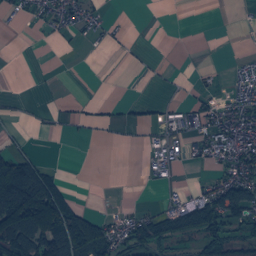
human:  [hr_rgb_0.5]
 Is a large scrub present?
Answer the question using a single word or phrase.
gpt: yes

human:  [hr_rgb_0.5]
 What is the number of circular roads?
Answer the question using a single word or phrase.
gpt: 0

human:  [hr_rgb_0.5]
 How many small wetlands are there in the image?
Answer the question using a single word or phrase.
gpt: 4

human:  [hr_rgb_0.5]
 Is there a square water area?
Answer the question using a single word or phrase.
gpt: yes

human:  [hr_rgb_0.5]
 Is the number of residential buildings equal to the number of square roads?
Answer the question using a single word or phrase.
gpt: no

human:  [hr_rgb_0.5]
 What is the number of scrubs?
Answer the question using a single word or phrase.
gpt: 18

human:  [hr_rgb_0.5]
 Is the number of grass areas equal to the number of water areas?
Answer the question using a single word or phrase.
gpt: no

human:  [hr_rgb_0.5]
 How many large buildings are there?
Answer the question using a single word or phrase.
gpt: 1

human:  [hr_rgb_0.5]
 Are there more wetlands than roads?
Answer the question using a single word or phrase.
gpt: no

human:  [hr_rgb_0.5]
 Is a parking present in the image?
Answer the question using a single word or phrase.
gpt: yes

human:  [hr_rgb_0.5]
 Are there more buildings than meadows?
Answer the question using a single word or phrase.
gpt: yes

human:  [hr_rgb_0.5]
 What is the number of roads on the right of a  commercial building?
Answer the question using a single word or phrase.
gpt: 0

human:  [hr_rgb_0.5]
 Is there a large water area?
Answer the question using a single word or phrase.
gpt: no

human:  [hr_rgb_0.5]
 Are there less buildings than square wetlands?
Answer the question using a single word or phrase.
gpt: no

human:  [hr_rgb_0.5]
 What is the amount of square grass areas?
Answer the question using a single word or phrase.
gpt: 0

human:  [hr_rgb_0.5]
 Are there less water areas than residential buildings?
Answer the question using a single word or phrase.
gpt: yes

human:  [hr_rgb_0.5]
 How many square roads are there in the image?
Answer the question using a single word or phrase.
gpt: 0

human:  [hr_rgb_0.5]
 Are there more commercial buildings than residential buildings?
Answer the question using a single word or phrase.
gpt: no

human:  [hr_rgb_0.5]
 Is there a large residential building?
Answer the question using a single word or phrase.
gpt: yes

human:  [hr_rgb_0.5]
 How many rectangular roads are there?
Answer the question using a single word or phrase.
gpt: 0

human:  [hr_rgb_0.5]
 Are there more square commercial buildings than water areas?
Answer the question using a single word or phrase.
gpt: no

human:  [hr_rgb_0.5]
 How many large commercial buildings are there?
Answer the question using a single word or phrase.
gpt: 0

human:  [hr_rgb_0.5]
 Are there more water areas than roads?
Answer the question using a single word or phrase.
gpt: no

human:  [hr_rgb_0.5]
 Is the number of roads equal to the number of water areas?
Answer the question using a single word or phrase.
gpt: no

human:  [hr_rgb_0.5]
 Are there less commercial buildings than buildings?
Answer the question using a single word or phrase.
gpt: yes

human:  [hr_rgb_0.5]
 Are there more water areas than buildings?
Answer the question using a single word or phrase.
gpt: no

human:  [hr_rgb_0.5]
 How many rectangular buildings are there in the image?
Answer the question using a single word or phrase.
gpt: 167

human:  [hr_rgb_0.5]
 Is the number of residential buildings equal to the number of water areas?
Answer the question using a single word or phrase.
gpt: no

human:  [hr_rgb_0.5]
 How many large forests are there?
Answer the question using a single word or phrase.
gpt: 25

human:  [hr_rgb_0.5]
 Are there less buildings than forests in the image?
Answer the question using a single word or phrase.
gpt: no

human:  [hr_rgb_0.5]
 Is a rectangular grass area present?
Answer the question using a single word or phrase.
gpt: yes

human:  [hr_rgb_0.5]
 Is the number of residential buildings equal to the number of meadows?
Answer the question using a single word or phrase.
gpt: no

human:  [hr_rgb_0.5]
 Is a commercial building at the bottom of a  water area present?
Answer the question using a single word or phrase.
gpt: no

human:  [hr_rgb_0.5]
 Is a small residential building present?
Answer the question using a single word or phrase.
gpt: yes

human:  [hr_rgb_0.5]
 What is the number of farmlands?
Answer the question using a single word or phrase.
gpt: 2

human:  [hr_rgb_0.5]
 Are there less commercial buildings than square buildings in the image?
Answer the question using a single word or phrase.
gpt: no